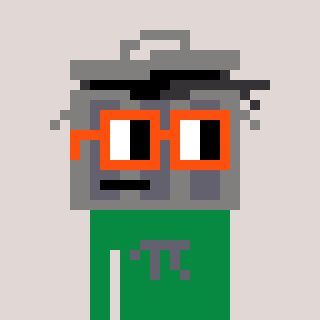
a pixel art character with square orange glasses, a trashcan-shaped head and a green-colored body on a warm background